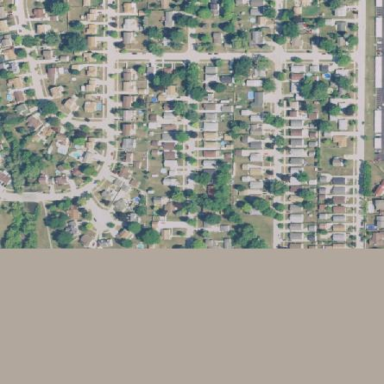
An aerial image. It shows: Single-family residential area.